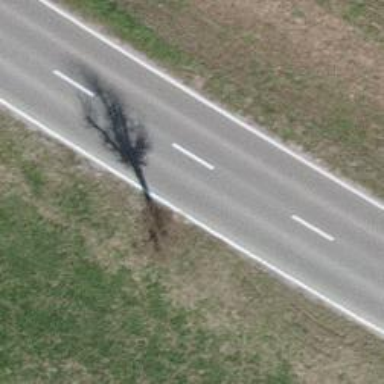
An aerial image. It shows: Avenue of broadleaved trees.